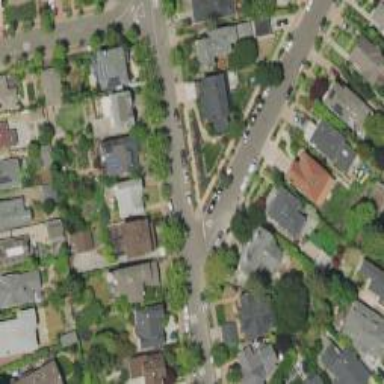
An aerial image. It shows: Residential road with separate sidewalk.